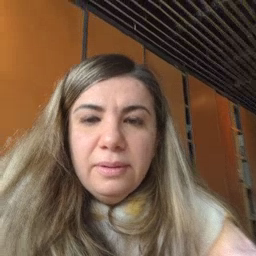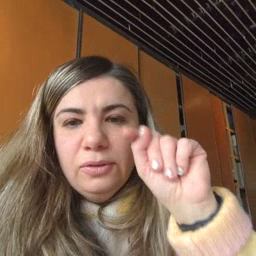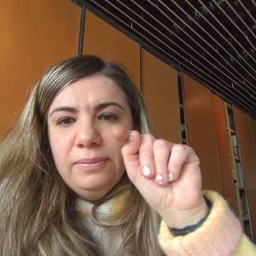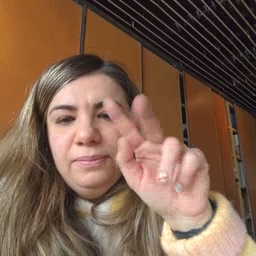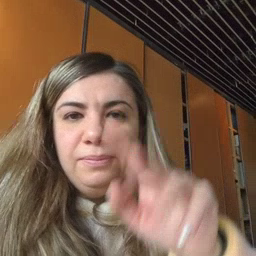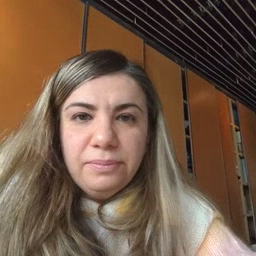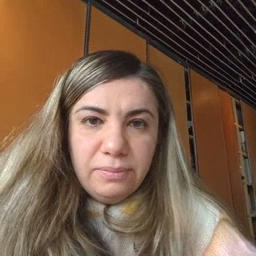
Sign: TV